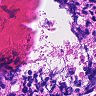
Metastatic tissue present: no